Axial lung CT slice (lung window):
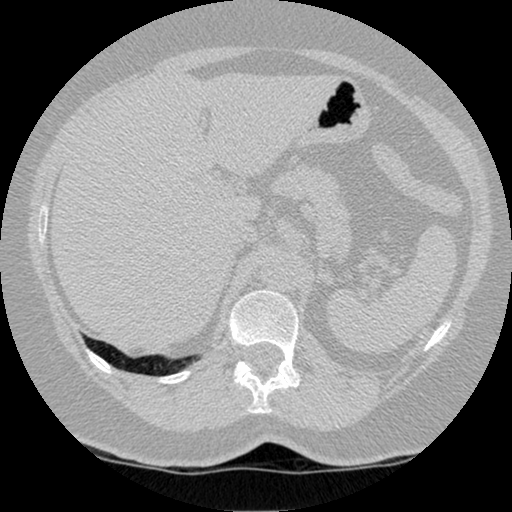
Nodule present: no